Question: When developing a Java application I can use a ResourceManger for internationalization (i18n). Many IDEs (like for example Intellij IDEA) support these files - I can click on the id in the call to the ResourceManager and get directly to the resource file. I can see in the resource file wich ids are actually used in the application and I have a graphical editor:

Is there something similar for PHP? In the application I am developing, we have a self-developed tool for i18n - clearly there is no IDE-support for that. I'd love to have similar IDE support in for example PhpStorm, since the power of the IDE support is blasting. What are possible solutions to this problem? Is it possible to do that in PhpStorm?
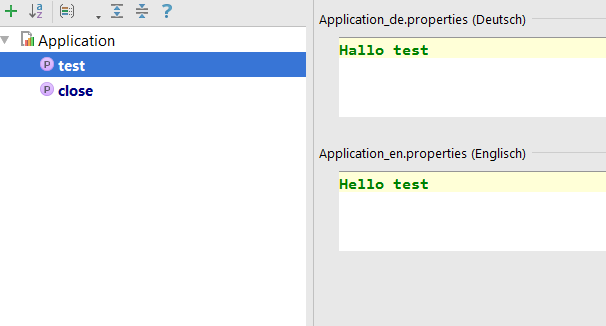
Answer: Yes PHP has <URL>